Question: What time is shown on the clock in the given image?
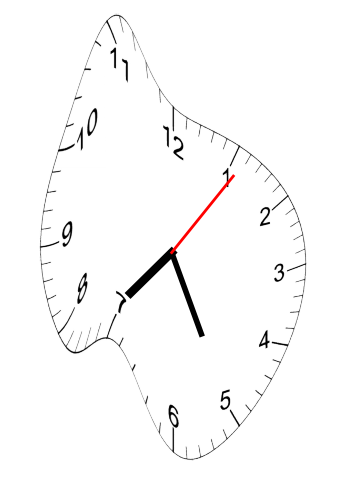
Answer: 07:25:06